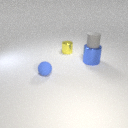
small yellow metal cylinder behind small blue rubber sphere